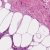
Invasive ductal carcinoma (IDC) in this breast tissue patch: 0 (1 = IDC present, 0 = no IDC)